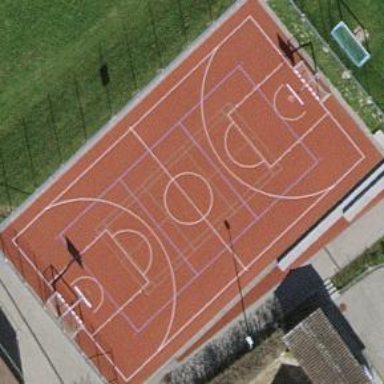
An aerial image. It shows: Tartan basketball court in leisure land pitch.